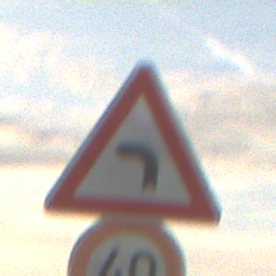
Verkehrszeichen: KurveLinks
Zusatzzeichen unten: Geschwindigkeit40
Umgebung: Outdoor, Nature
Tageszeit: SunriseSunset
Wetter: PartlyCloudy
Licht: Natural
Jahreszeit: NotSpecified
Kontrast: LowContrast